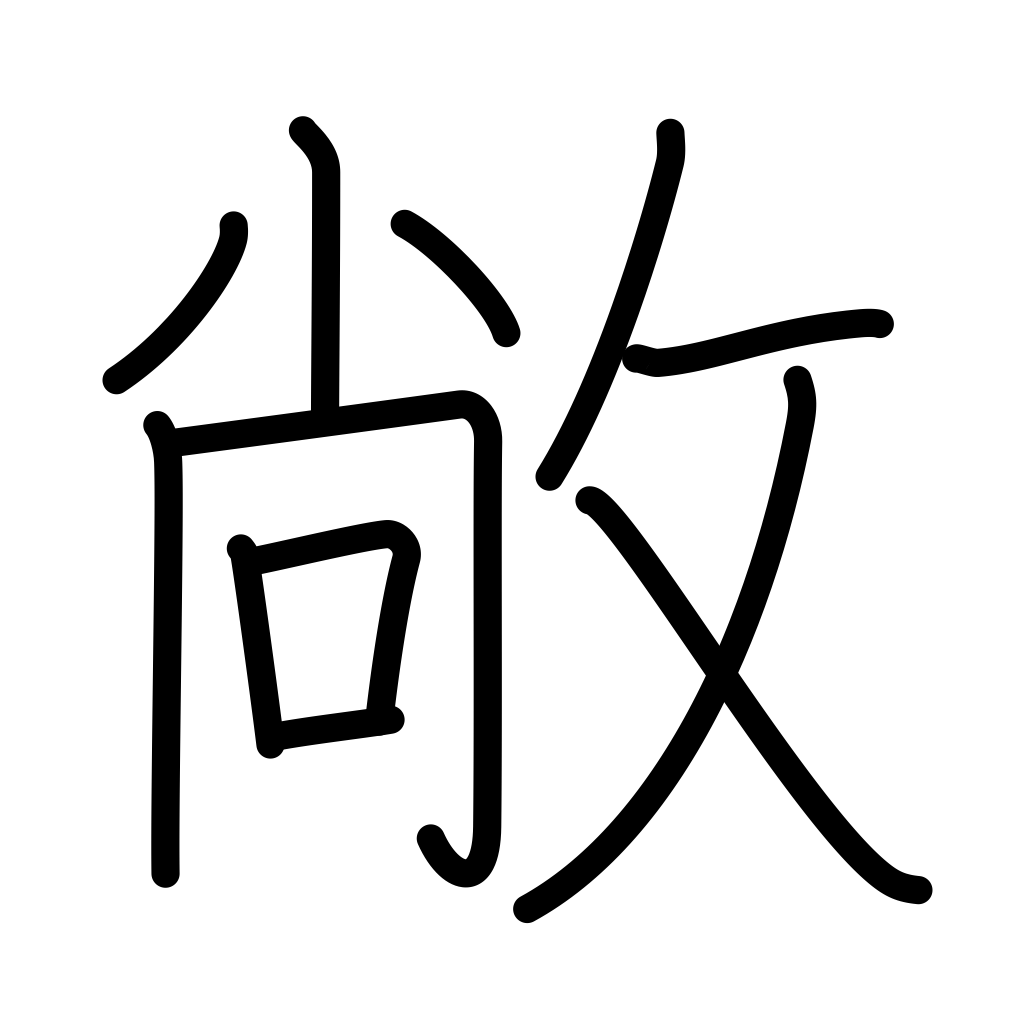
Meaning: high and flat, broad, spacious